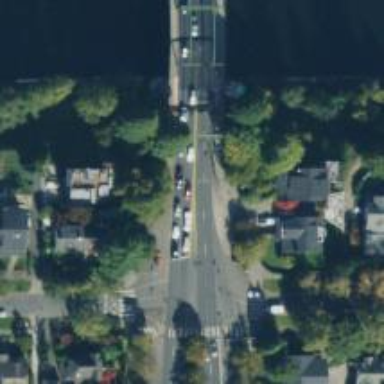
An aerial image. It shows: Road with stop line.